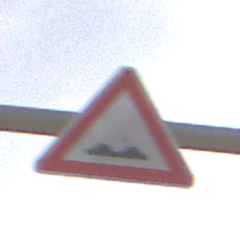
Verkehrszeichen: UnebeneFahrbahn
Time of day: MorningAfternoon
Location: Outdoor (Suburban)
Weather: PartlyCloudy
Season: NotSpecified
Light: Natural